Question: I want to reduce the large black space between the bottom line of lorem ipsum text and my un-ordered list in this WordPress feature box.
How can I do this using CSS?

<URL>
CSS here:
'''
.title-area {
text-indent: -9999px;
background: url(http://bryancollins.eu/wp/wp-content/uploads/2014/03/WRP-Logo-SVG.svg) no-repeat scroll top transparent;
background-size: 320px 65px;
}
.featured-box {
border-radius: 20px;
background-color: #000;
color: #fff;
padding: 20px;
margin: 0 auto;
margin-top: 10px;
overflow: visible;
width: auto;
max-width: 1140px;
position: relative;
}
.featured-box h4 {
font-size: 20px;
color: #fff;
}
.myimage {
float:right;
}
.featured-box p {
padding: 0 0 20px;
}
.featured-box .enews p {
padding: 10 10 10 10px;
color: #fff;
float: left;
width: 220 px;
margin: 10 10 10 10px;
}
.featured-box .enews #subscribe {
padding: 20 20 20 20px;;
}
.featured-box .enews #subbox {
background-color: #fff;
margin: 0;
width: 300px;
}
.featured-box .enews .myimage {
float: right;
margin-left: 10px;
margin-right: 50px;
width: auto;
}
section.enews-widget {
overflow: hidden;
}
.featured-box .enews input[type="submit"] {
background-color: #d60000;
padding: 10 10 10 10px;
width: 150px;
}
@media screen and (min-width: 1024px) {
div.featured-box {
margin-top: 150px;
overflow: hidden;
}
}
@media only screen and (max-width: 767px) {
section.enews-widget {
clear: both;
overflow: hidden;
}
.myimage {
float: none;
}
.myimage img {
display: block;
height: auto;
margin: 0 auto;
}
}
#text-4 > div:nth-child(1) > h4:nth-child(1) {
color: #fff;
font-size: 1.3em; font-weight: normal;
text-transform: uppercase;
background-color: #d60000;
position: relative;
margin: 0px -20px 20px -20px;
padding: 18px 0px 16px 20px;
}
.page p { line-height: 1.2em; }
.page a { color: #1badd2; text-decoration: none; }
.featured-box .widget li {
display: inline; position: relative;
border-bottom: none;
list-style: none;
background: url("http://bryancollins.eu/wp/wp-content/uploads/2014/04/arrow.png") no-repeat scroll 0 10px rgba(0, 0, 0, 0);
display: inline;
margin: 0 0 20px 30px;
padding: 5px 0 0px 40px;
}
'''
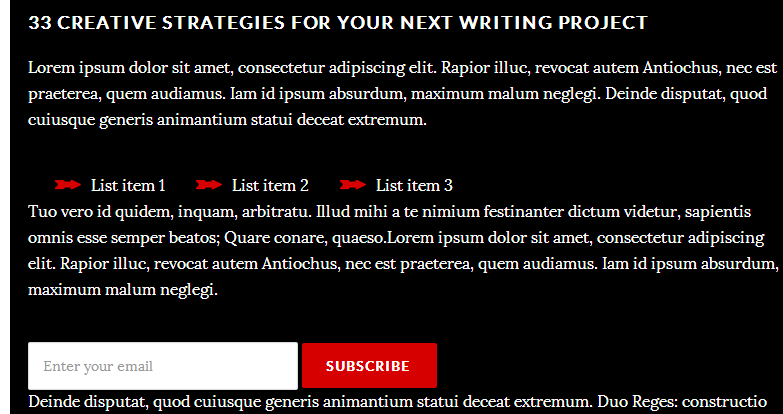
Answer: Remove padding from 'p':
'''
.featured-box p {
padding: 0
}
'''
Also, you have errors in you 'css' below:
'''
.featured-box .enews p {
padding: 10 10 10 10px; /* no units */
color: #fff;
float: left;
width: 220 px; /* space between number and unit */
margin: 10 10 10 10px; /* no units */
}
'''
Same with '.featured-box .enews #subscribe', '.featured-box .enews input[type="submit"]'